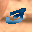
Label: 3